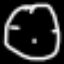
Label: clock